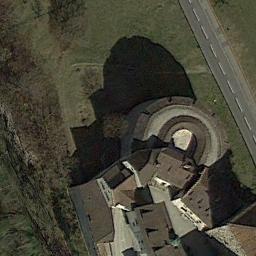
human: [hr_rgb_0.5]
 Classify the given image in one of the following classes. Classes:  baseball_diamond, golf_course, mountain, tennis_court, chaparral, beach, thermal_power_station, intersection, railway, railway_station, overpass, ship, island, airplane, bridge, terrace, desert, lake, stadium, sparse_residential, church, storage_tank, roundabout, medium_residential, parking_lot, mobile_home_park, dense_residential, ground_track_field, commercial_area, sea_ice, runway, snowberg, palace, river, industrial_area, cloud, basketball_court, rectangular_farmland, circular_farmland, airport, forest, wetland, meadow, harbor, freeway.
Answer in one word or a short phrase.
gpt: palace